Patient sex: M
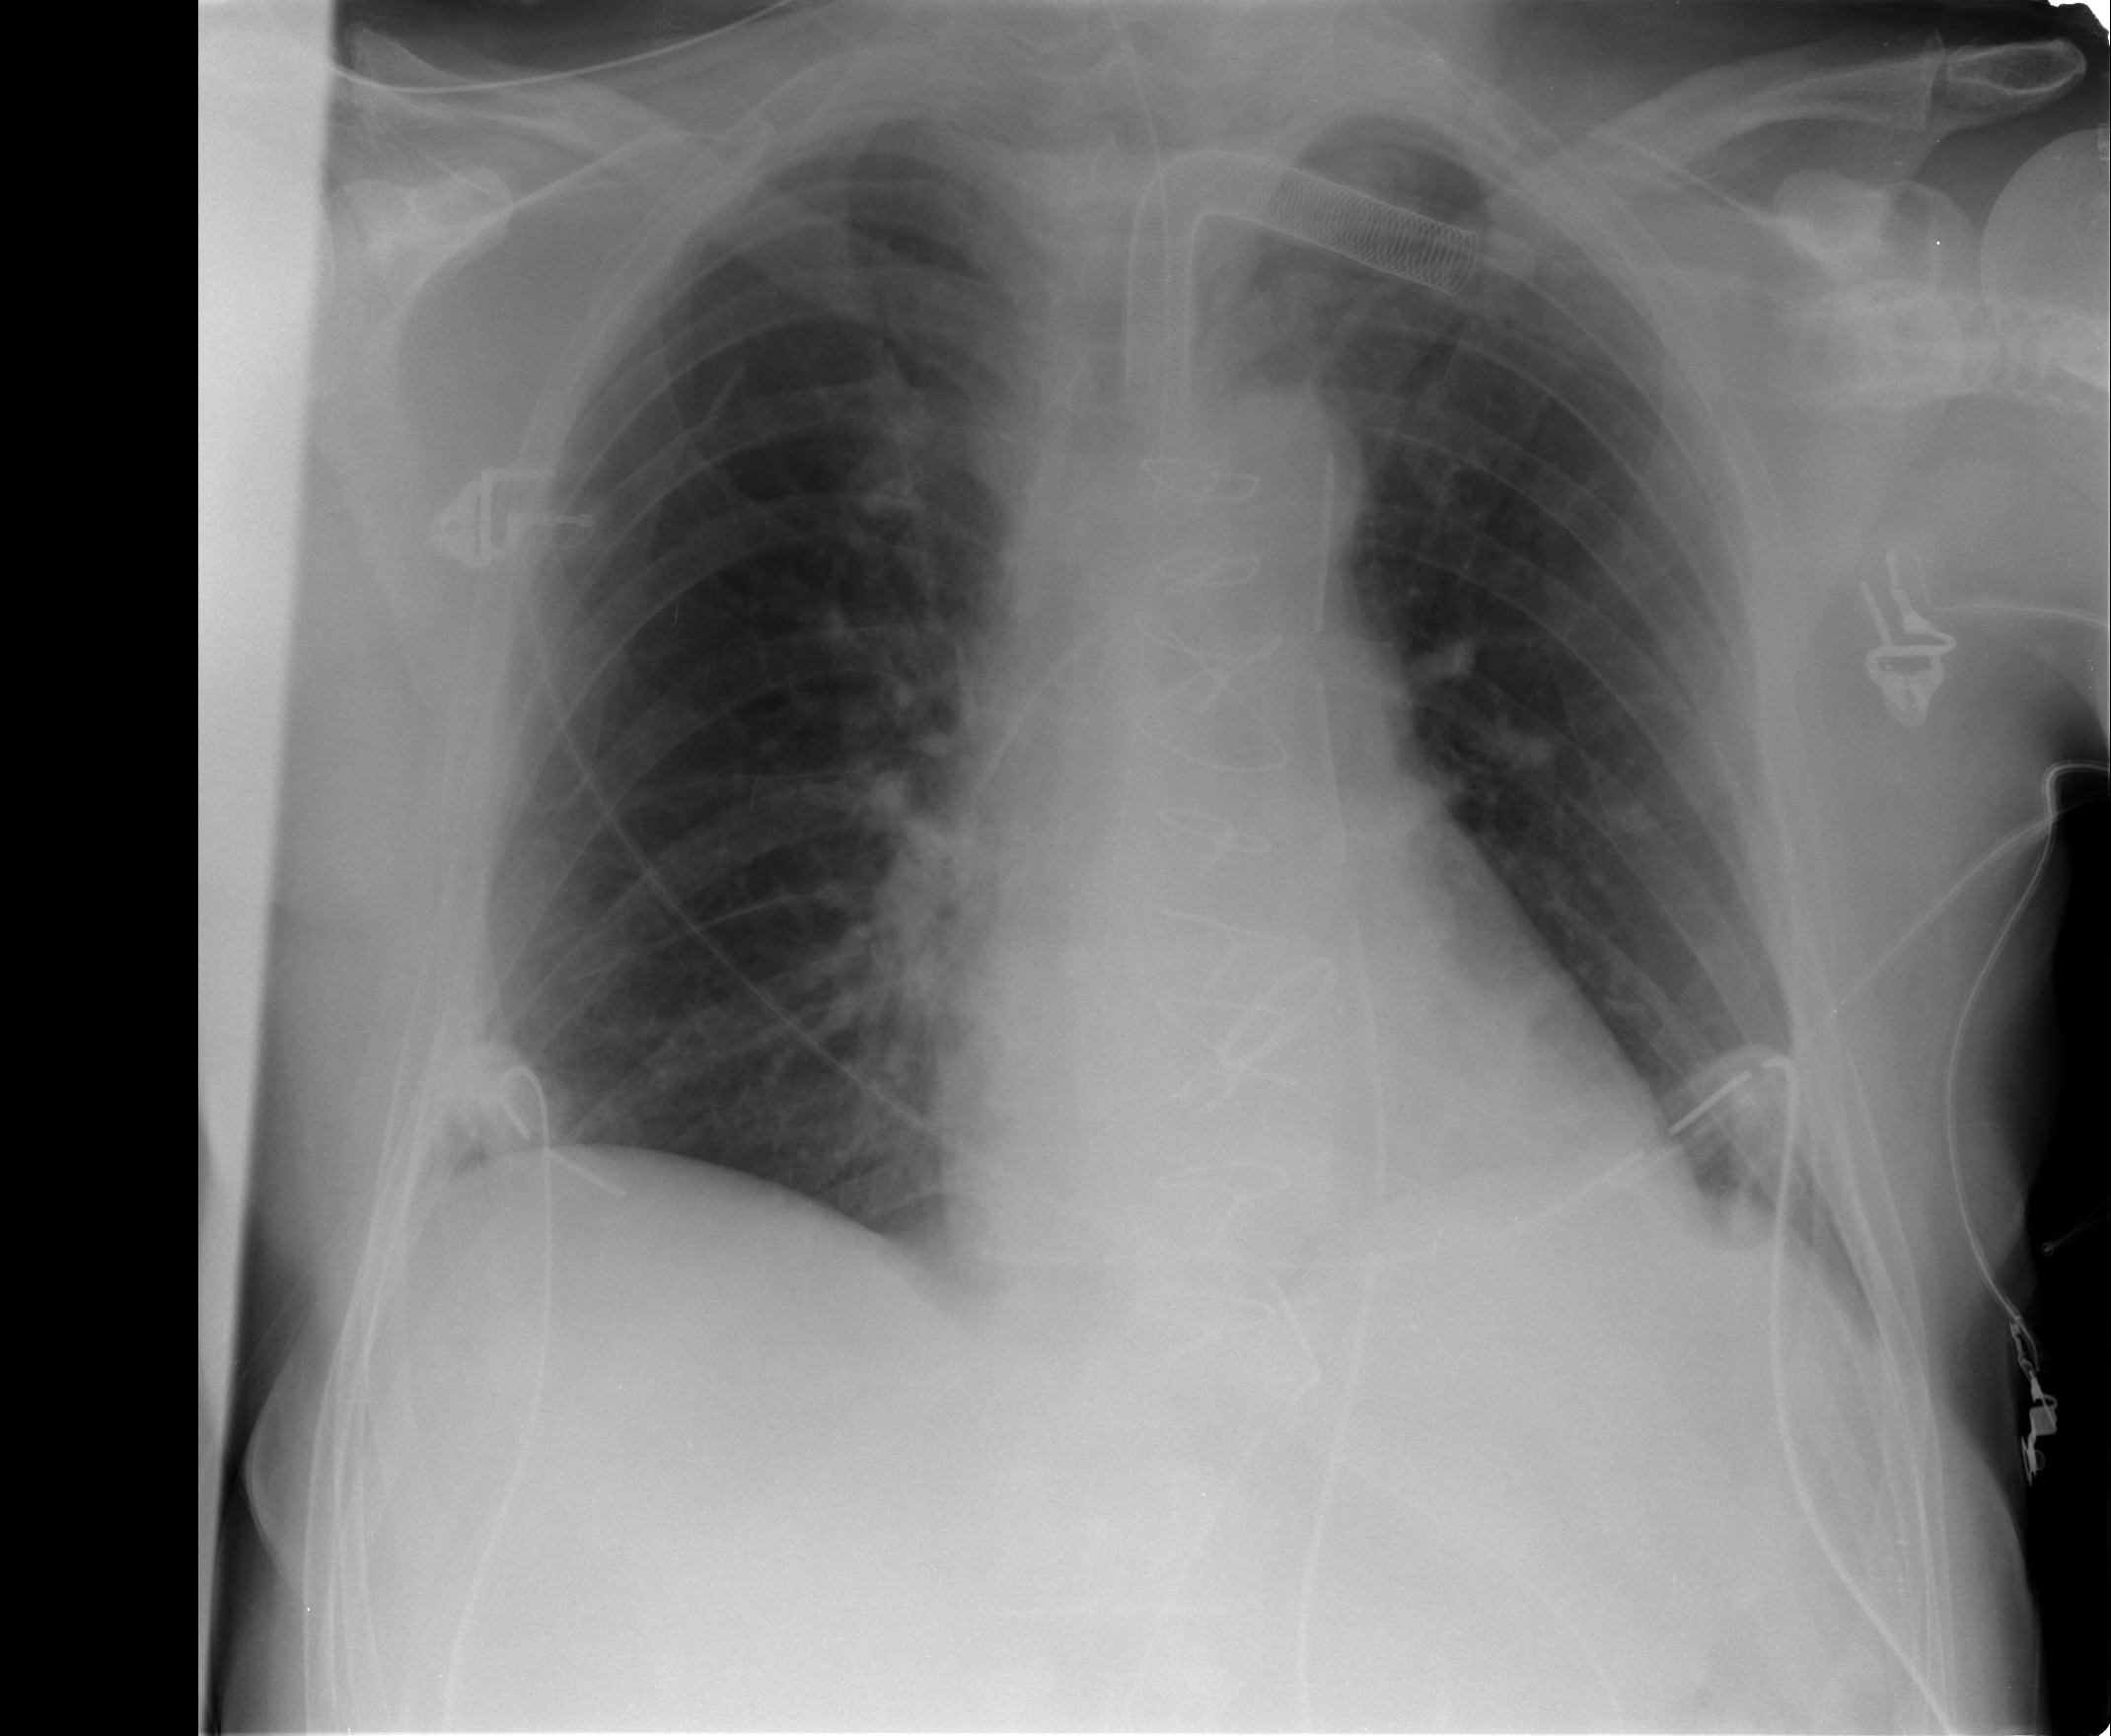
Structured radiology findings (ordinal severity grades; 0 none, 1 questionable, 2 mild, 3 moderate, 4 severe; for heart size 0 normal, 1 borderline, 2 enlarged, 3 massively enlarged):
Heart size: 0
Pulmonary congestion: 2
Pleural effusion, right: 0
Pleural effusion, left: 0
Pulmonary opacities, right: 0
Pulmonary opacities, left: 0
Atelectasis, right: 2
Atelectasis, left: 2